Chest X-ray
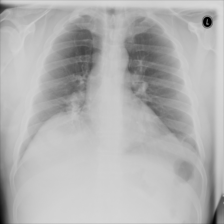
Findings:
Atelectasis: negative
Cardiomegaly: negative
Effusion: negative
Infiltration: negative
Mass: negative
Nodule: negative
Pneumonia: negative
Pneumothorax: negative
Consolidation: negative
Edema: negative
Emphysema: negative
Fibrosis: negative
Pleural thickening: negative
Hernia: negative